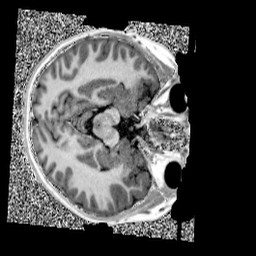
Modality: UNIT1
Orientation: axial
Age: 11
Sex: female
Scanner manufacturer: siemens
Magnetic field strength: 3 T
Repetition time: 4 s
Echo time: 0.00299 s